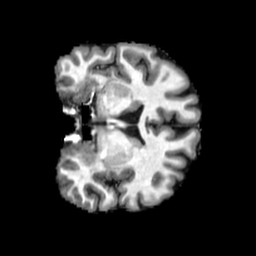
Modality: T1w
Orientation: coronal
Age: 29
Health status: healthy
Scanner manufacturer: philips
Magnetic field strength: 3 T
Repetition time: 0.007841 s
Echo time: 0.003603 s